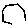
Label: hexagon